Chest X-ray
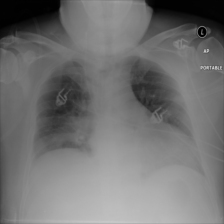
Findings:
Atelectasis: positive
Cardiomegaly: positive
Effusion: negative
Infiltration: positive
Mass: negative
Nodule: negative
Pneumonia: negative
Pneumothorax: negative
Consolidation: negative
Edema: negative
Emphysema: negative
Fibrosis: negative
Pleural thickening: negative
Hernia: negative